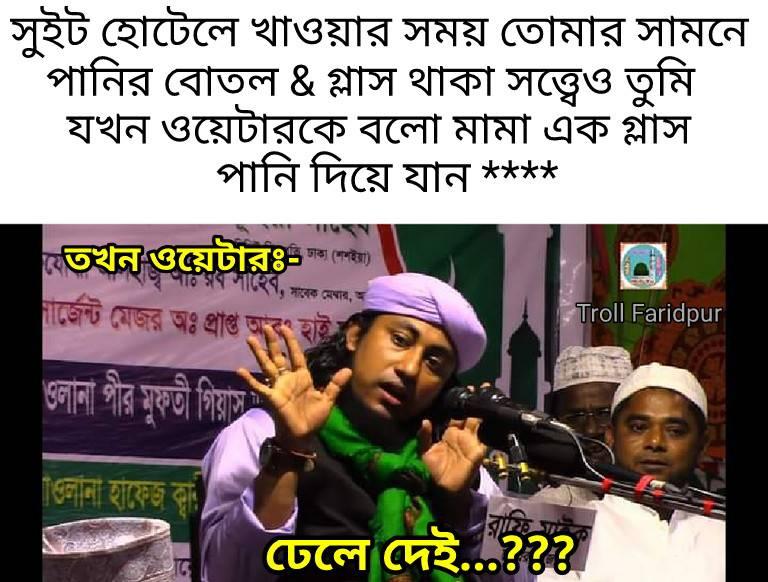
Caption: সুইট হোটেলে খাওয়ার সময় তোমার সামনে পানির বোতল  &  গ্লাস থাকা সত্ত্বেও তুমি যখন ওয়েটারকে বলো মামা এক গ্লাস পানি দিয়ে যান ***    তখন ওয়েটারঃ-     ঢেলে দেই ...???
Label: non-hate